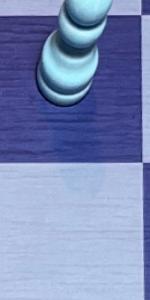
Label: Empty